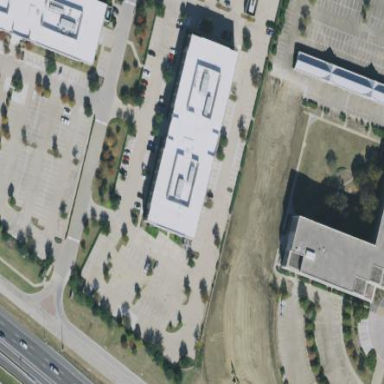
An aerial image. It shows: Office building.